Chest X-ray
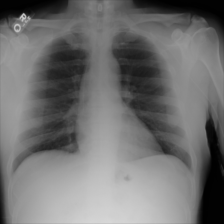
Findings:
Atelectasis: negative
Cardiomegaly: negative
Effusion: negative
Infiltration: negative
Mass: negative
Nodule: negative
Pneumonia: negative
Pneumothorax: negative
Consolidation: negative
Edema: negative
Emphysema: negative
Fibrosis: negative
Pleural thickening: negative
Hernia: negative